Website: macys
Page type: gifting
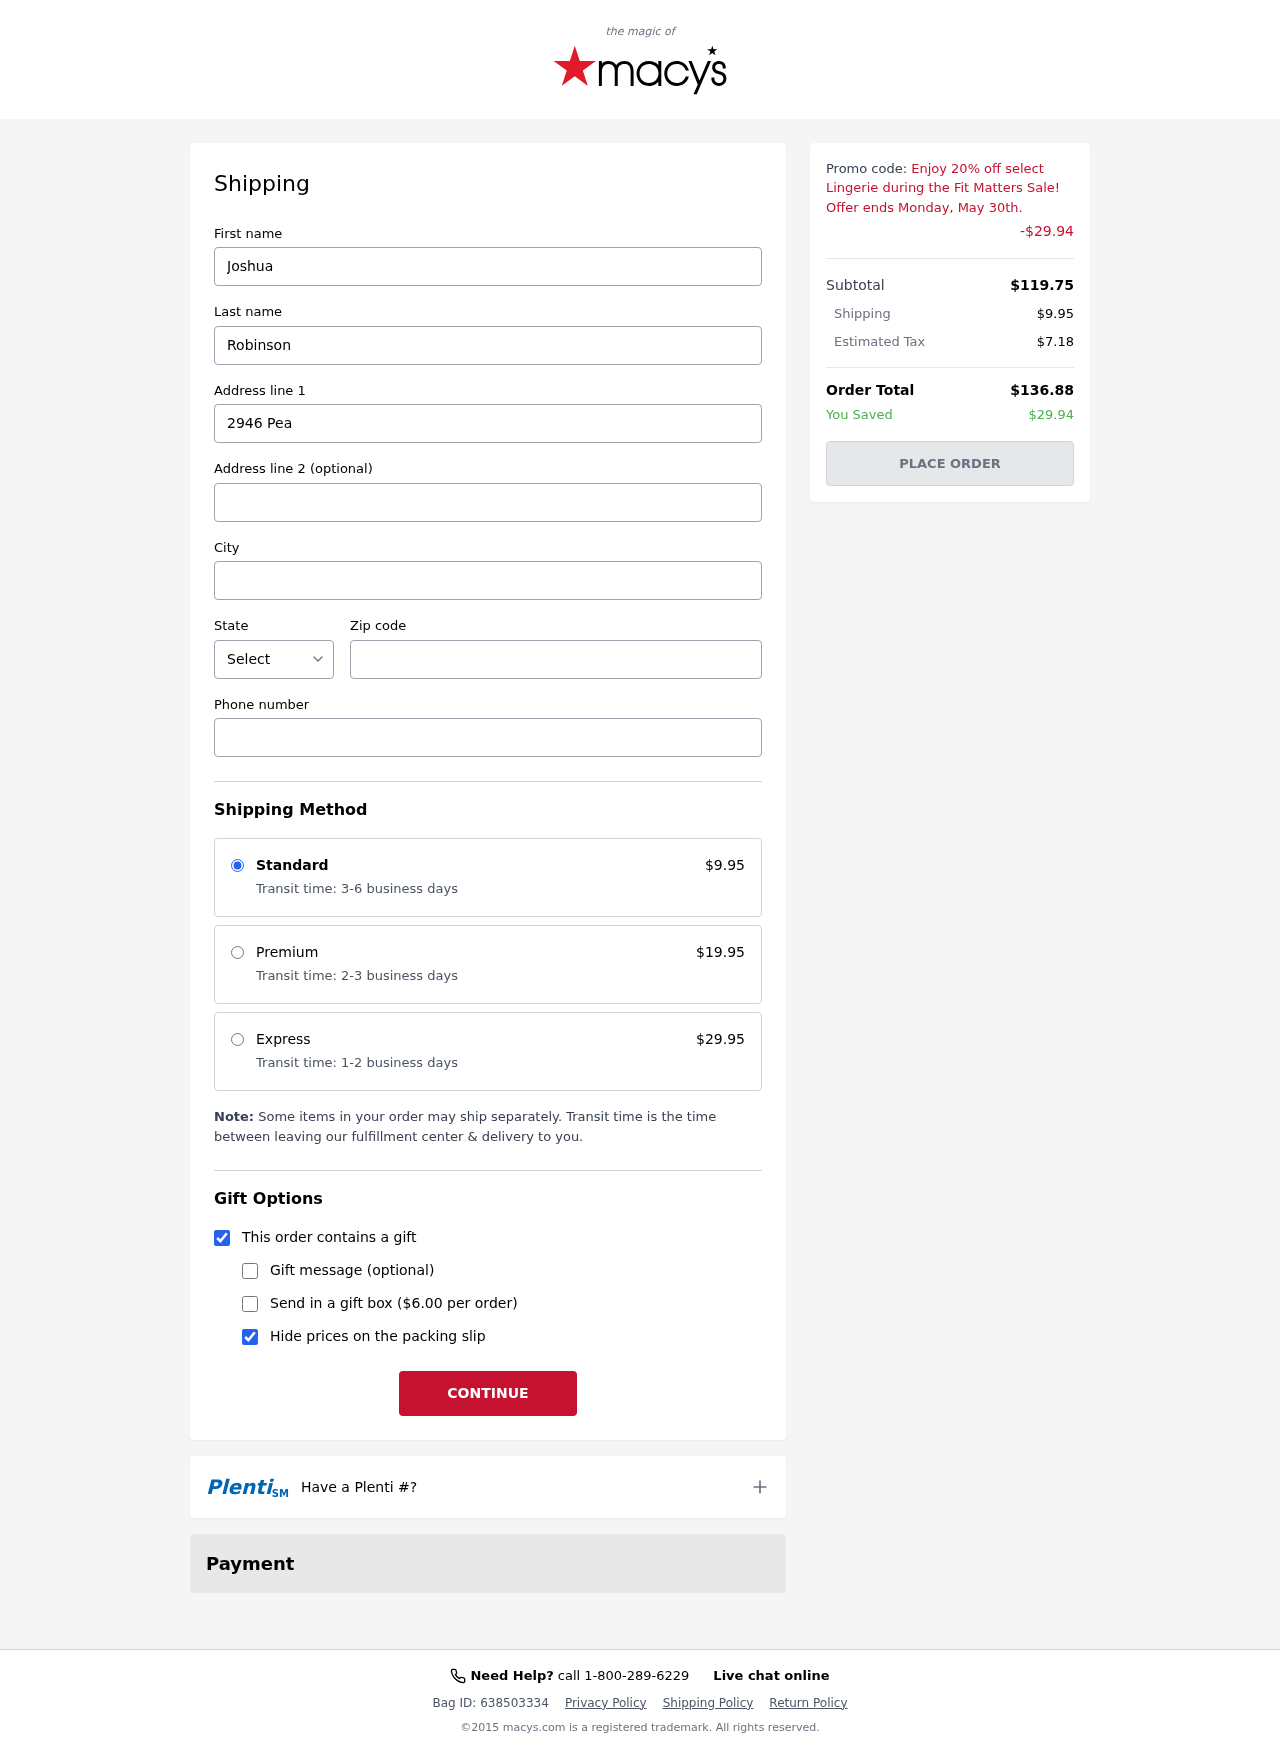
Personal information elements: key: PII_CITY
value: South Robert
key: PII_FIRSTNAME
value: Joshua
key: PII_LASTNAME
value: Robinson
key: PII_PHONE
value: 4998278174
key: PII_POSTCODE
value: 87888
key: PII_STATE_ABBR
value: KY
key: PII_STREET
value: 2946 Pearson Bypass
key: PII_STREET2
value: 4411 Campbell Ferry Apt. 500
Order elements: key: ORDER_SHIPPING_COST
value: $9.95
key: ORDER_DISCOUNT
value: -$29.94
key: ORDER_SUBTOTAL
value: $119.75
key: ORDER_TAX
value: $7.18
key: ORDER_TOTAL
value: $136.88
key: ORDER_SAVINGS
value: $29.94